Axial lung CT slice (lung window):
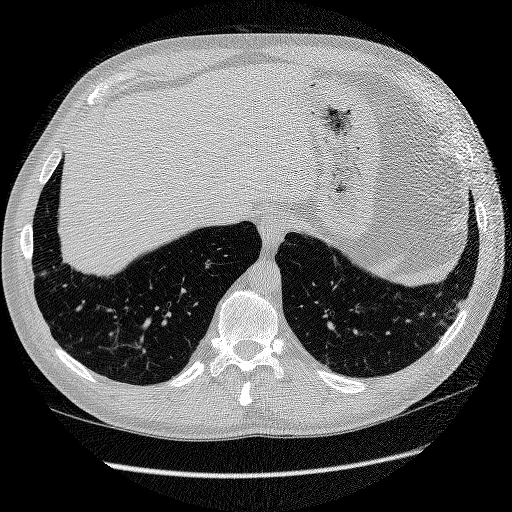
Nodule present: no